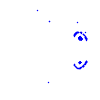
Particle: pion